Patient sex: F
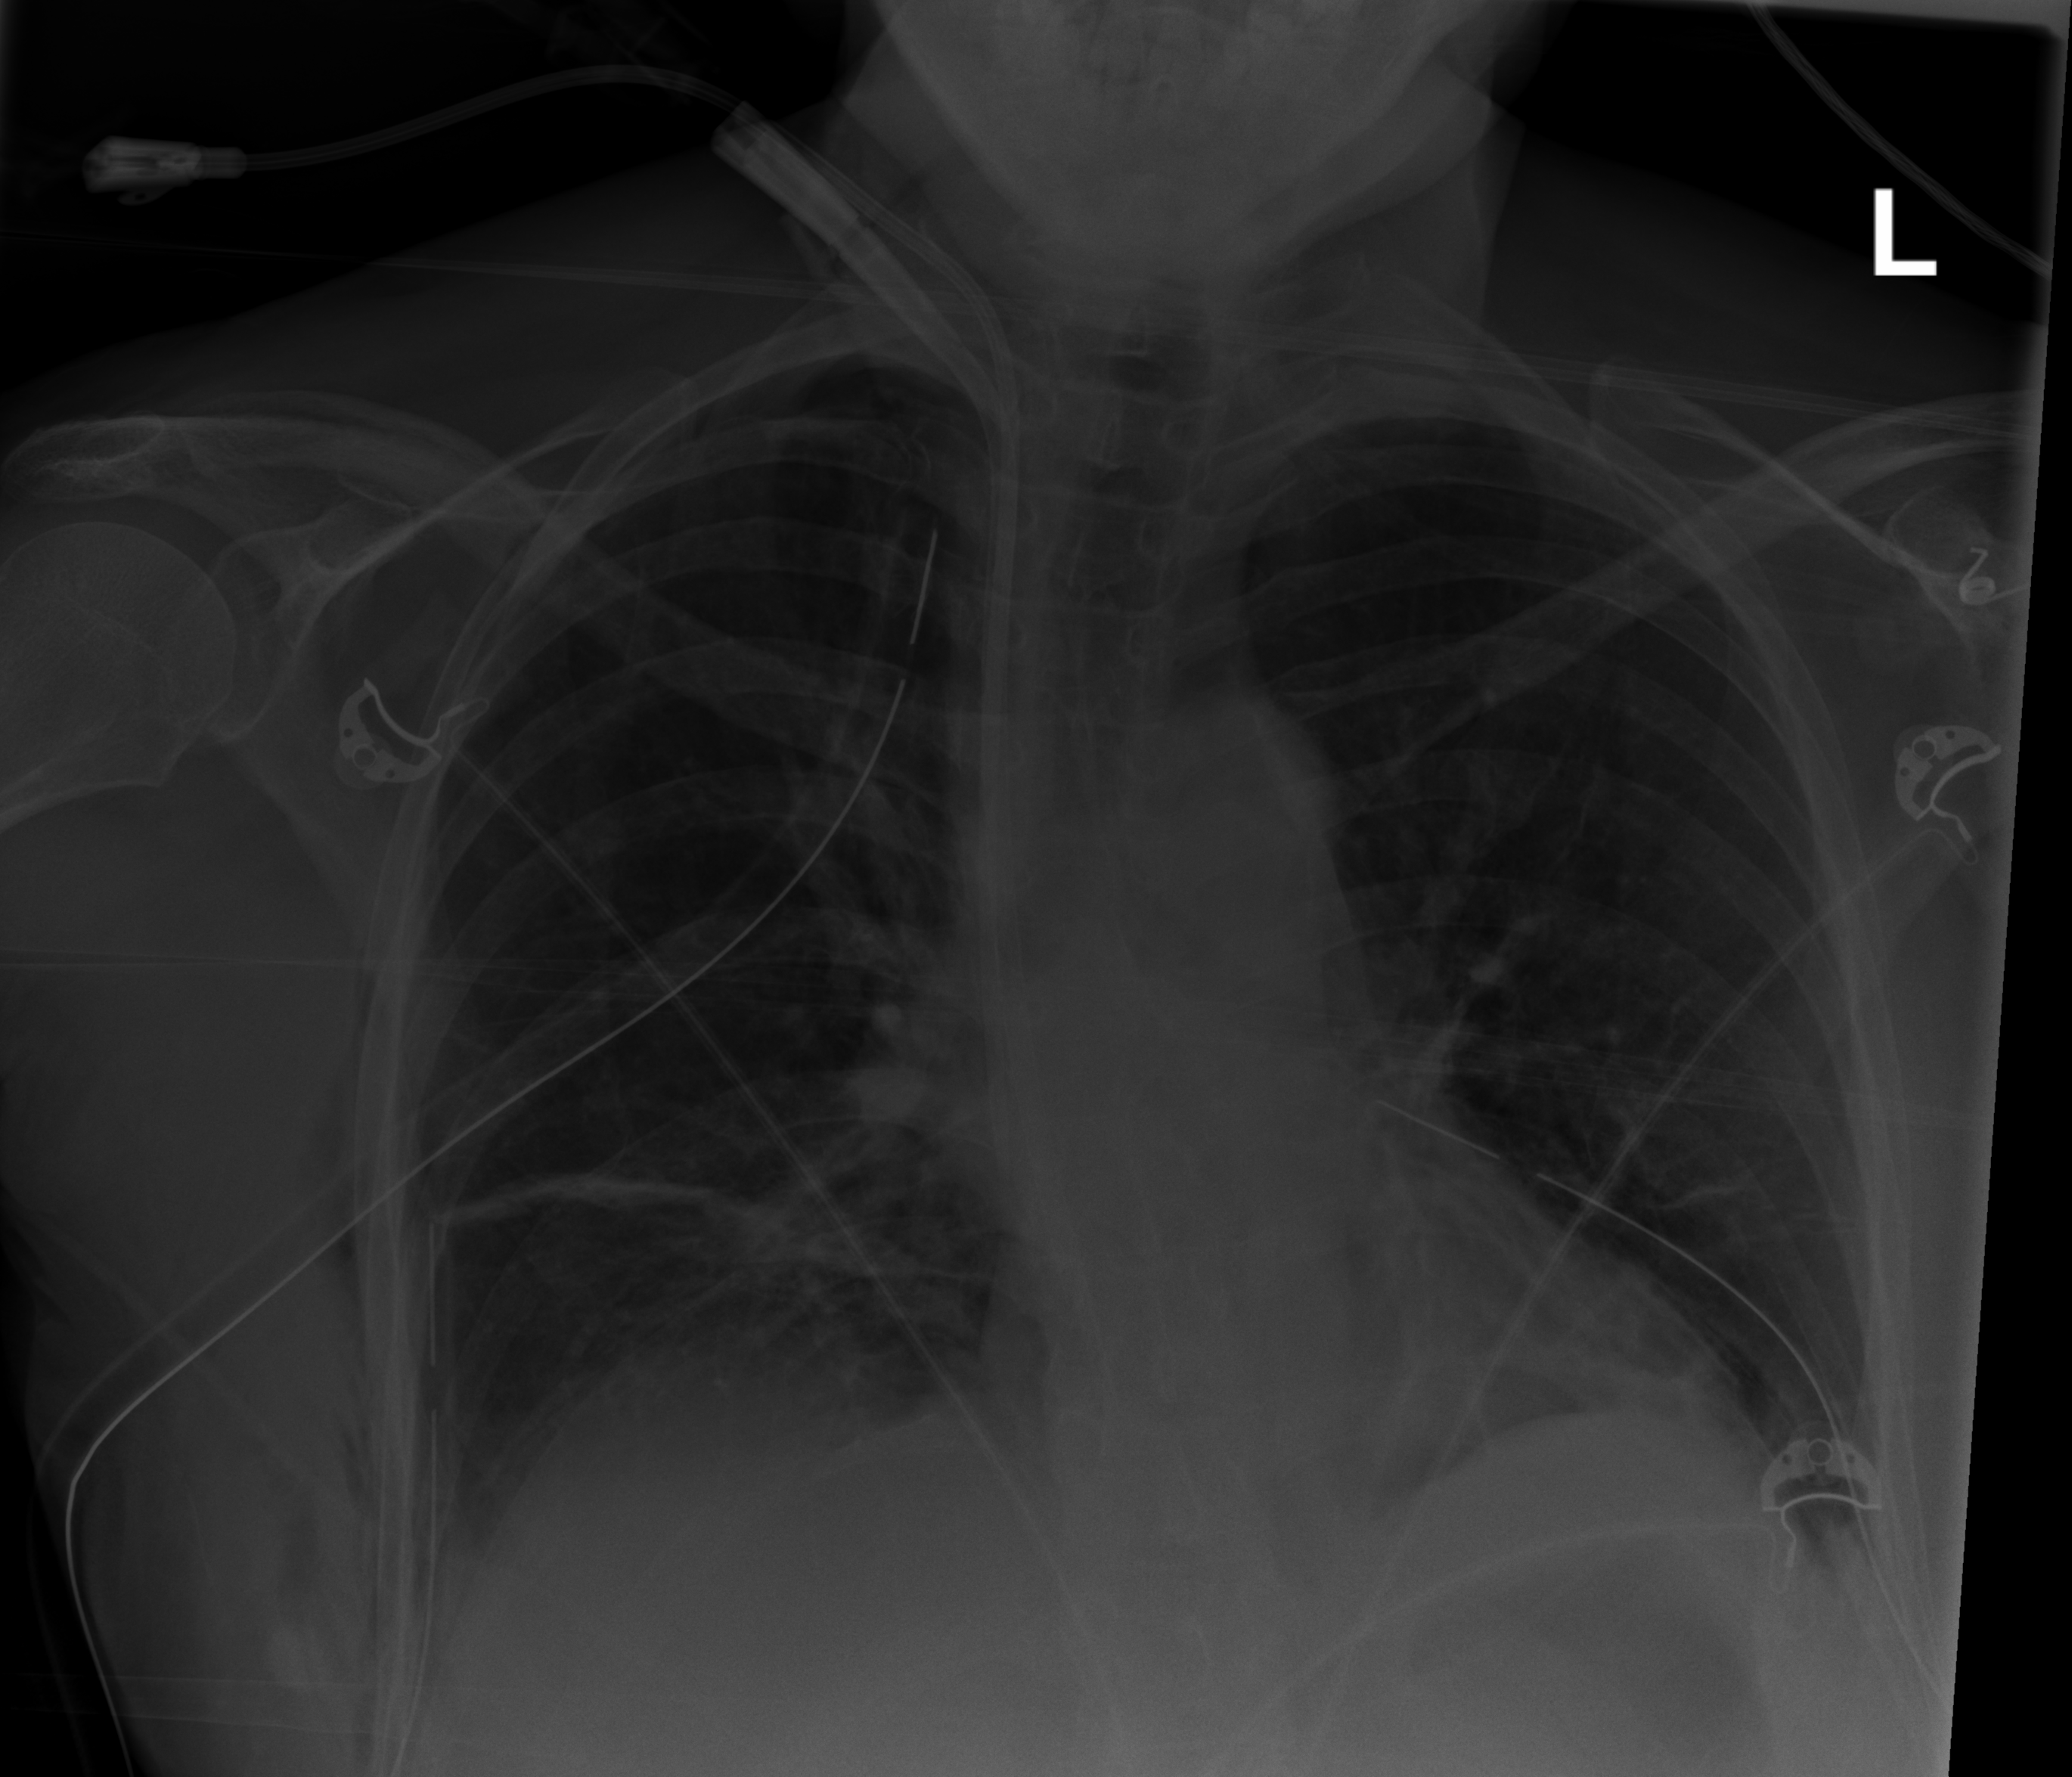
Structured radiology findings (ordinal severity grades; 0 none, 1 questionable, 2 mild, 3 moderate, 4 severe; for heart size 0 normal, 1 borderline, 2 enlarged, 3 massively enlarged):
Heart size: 1
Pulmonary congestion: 0
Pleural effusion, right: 1
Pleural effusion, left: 1
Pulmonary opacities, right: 0
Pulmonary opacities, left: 0
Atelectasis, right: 2
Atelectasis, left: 2